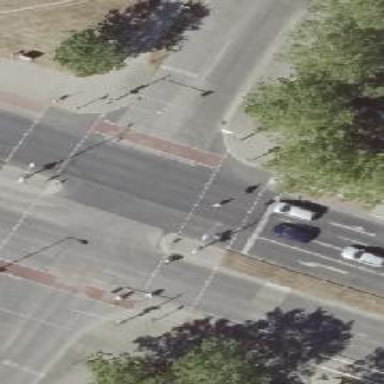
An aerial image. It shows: Crossing with traffic signals.